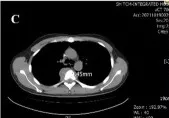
Comparison of CT results before and after treatment. (G) The T5 soft tissue mass on the right side of the vertebral body had increased to 33.81mm.
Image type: radiology (ct)